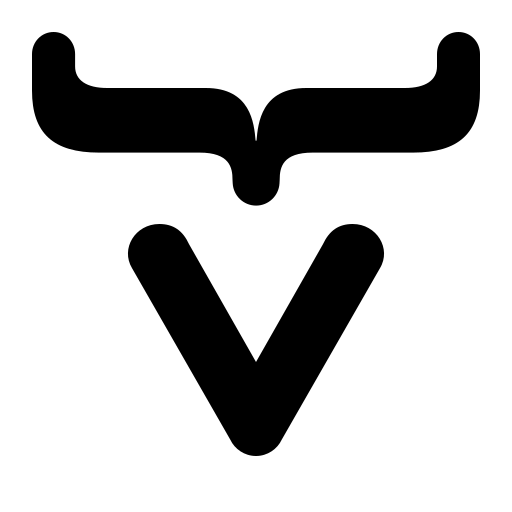
Tags: icon, FontAwesome, fa-icon, brand, vaadin